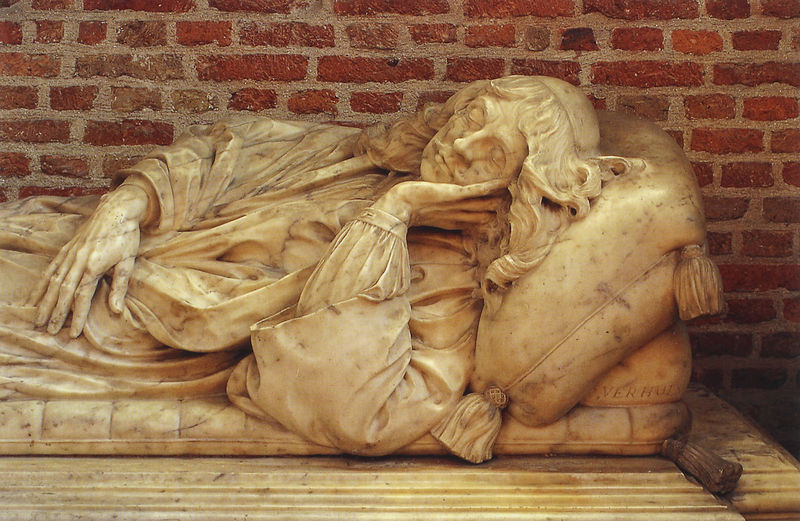
Titel: Grabmal für Johann Polyander
Künstler: Rombout Verhulst
Standort: Leiden, Pieterskerk (EU - NL)
Schlagwörter: hand, kopf, mann, schlaf, umhang, finger, frau, haar, marmor, stützen, rot, hemd, kappe, wand, arm, augen, falten, gesicht, stein, steine, tod, tot, hände, figur, gewand, haare, mantel, knopf, locken, skulptur, ruhe, ruhen, schlafen, mauer, backstein, kissen, bett, faltenwurf, steinmetz, wange, liegend, matratze, fugen, alter, greis, liegende, ziegelsteine, grab, quasten, grabmal, lager, backsteine, geischt, naturtreu, bommeln, elocken, gechlossen, emarmor